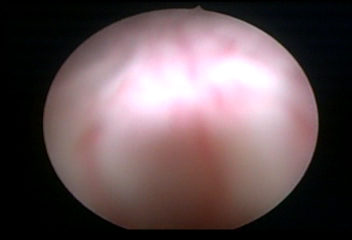
Modality: WLC
Class: Normal mucosa
Bladder cancer association: No